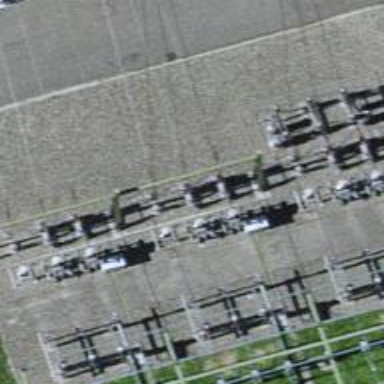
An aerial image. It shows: Power line with 3 cables in bay configuration.